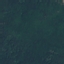
Label: Forest